Question: Just the image shows, I use JasperReports 3.6, iText 2.1, and iTextAsian.jar.
PDF export is correct on Mac(Lion) and Windows 7. But when I run the sam program on Suse Linux in Amazon EC2.
The PDF goes wrong with insufficient height.
I tried to use the same true type font, but problem remains.
Please advise, thank you very much.

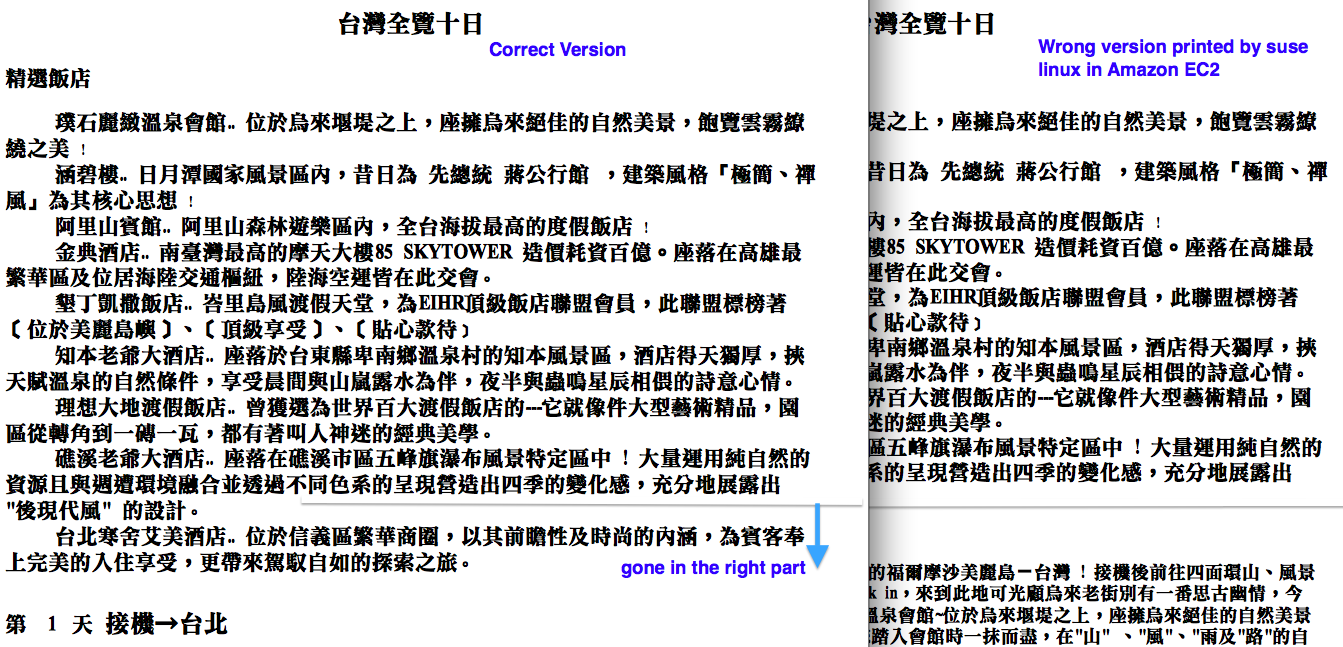
Answer: I finally got it done. It is all about 'font' file.
I don't find any Chinese font installed within Amazon EC2 Suse Linux, so that I copied one of my Chinese font file on to EC2 linux.
You can just put your desired font file under ~/.fonts folder. (If not exists, create it.) Remember to restart your EC2 linux so that new font type can take effect.
For example the font file is "MingLiU.ttf"
Now turn back to your iReport editor, be sure to change your text field property setting "fontName" to "MingLiU". So that JasperReports can use this font type to calculate accurate paragraph height.
It is nothing to do with "pdfFontName". All paragraph height are determined when processing .jasper file into JasperPrint object. "pdfFontName" is only used to export JasperPrint to PDF file.